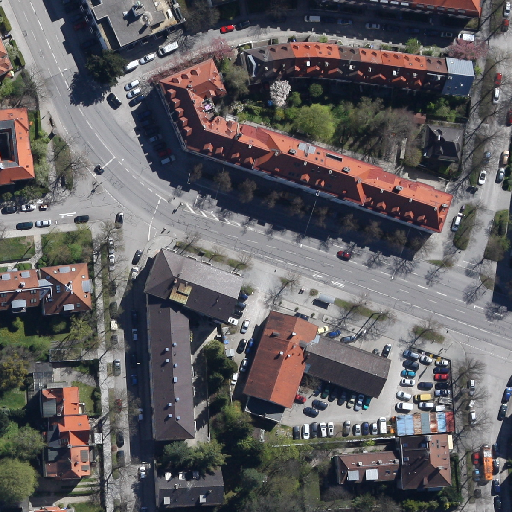
Referring expression: road marking